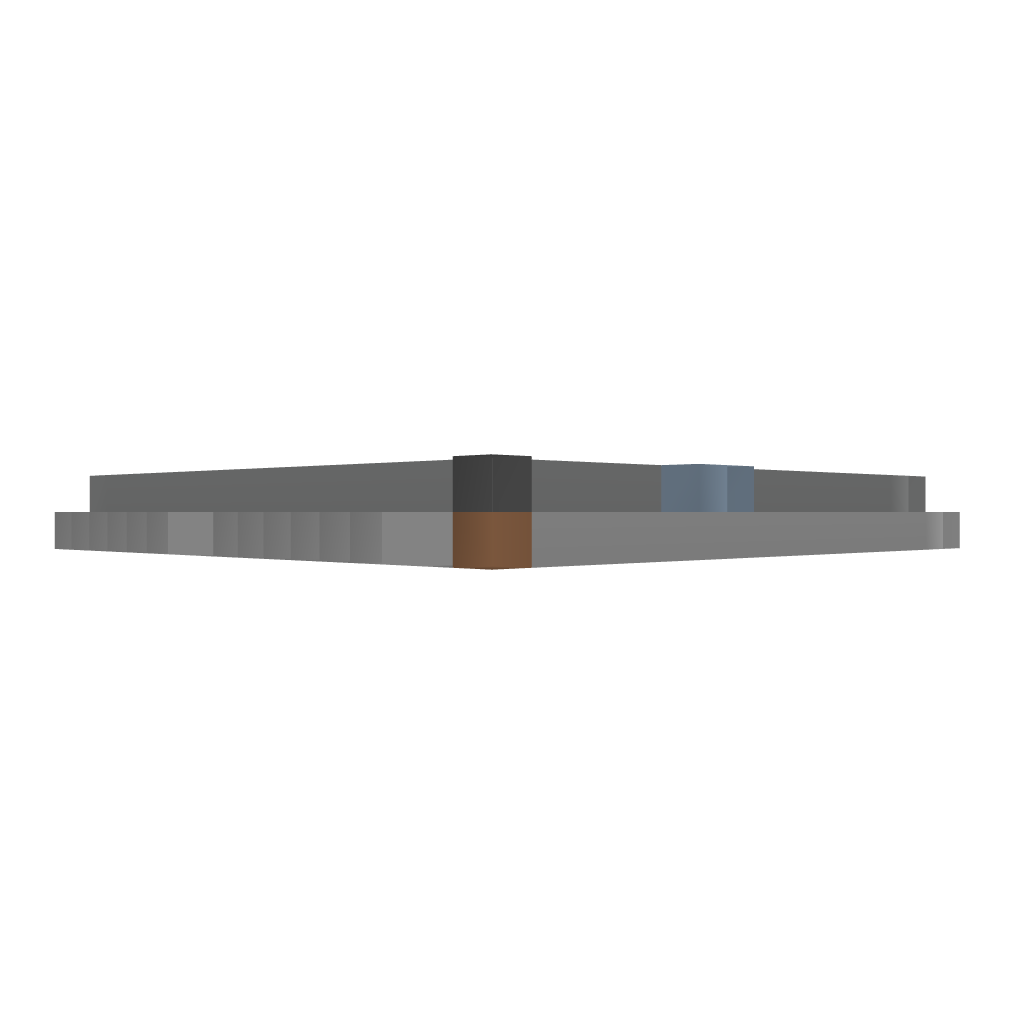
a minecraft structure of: small bank with vault